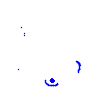
Particle: pion